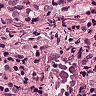
Metastatic tissue present: yes